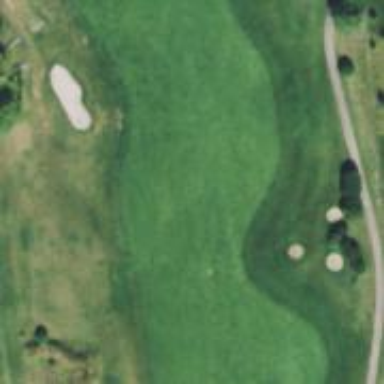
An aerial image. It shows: Golf hole.